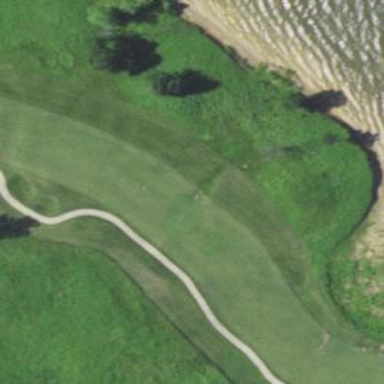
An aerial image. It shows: Grassy area designated as golf fairway.